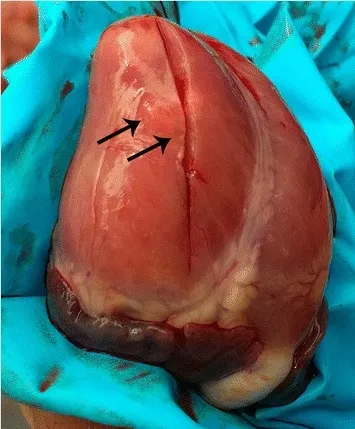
Heart of a piglet showing a subtle EMCV lesion. Arrows indicating subtle necrosis of the myocard.
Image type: medical_photograph (other_medical_photograph)